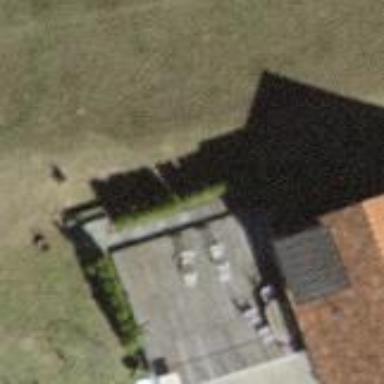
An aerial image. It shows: Garage.